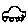
Label: car